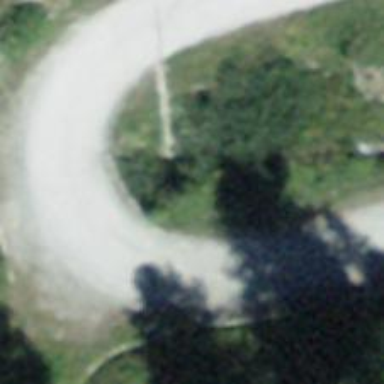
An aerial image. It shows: Culvert tunnel.